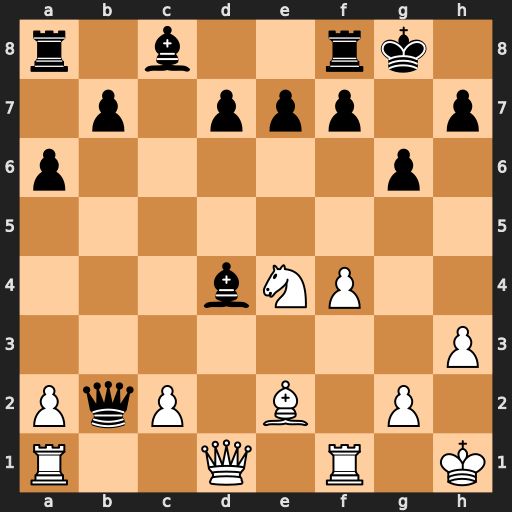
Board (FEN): r1b2rk1/1p1ppp1p/p5p1/8/3bNP2/7P/PqP1B1P1/R2Q1R1K
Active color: w
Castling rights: -
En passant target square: -
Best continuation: Rb1 Qxa2 Qxd4